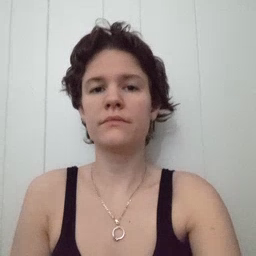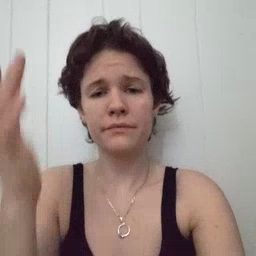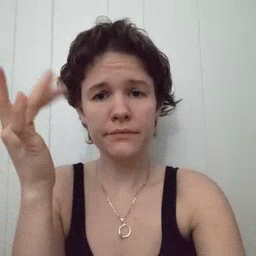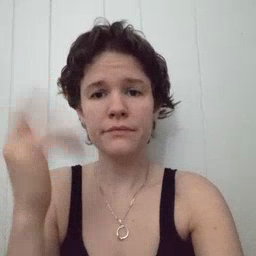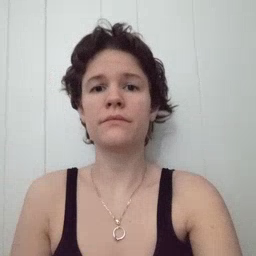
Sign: why